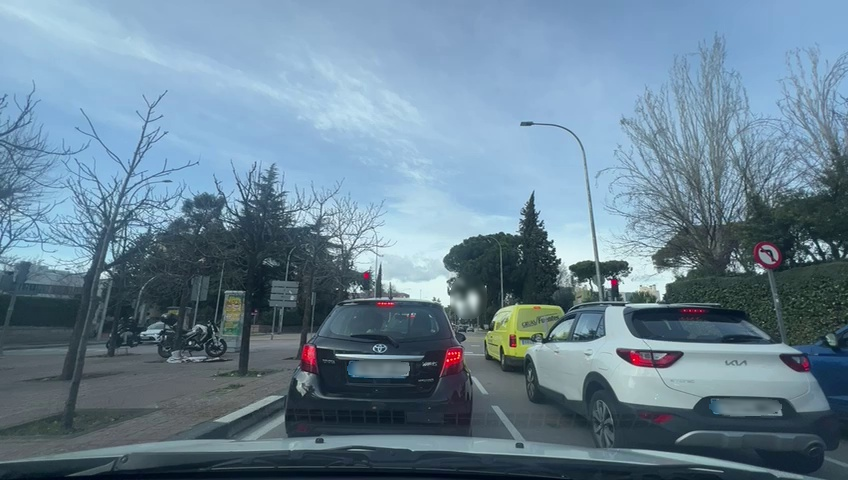
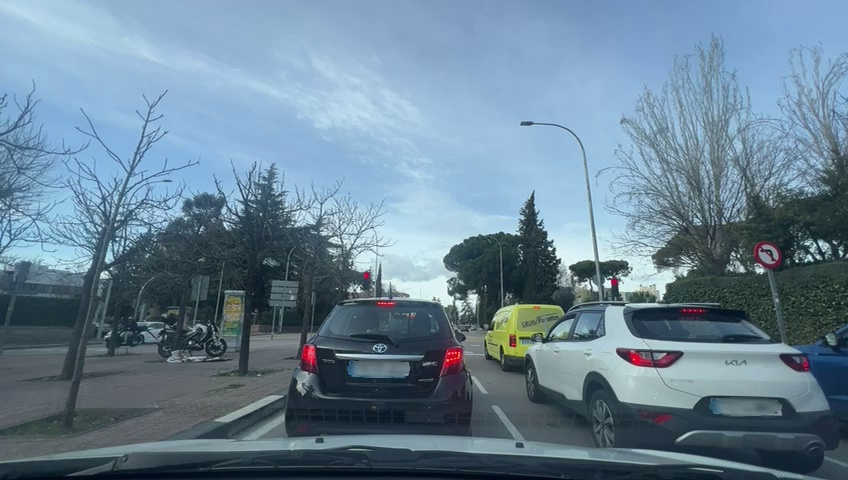
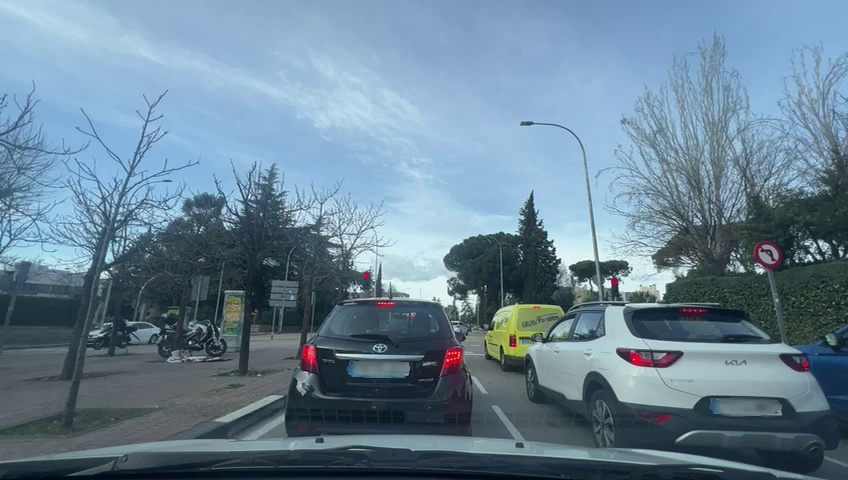
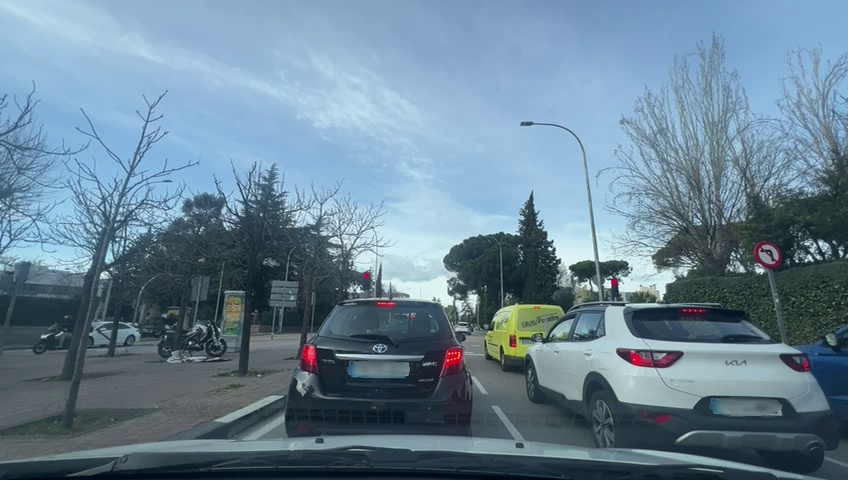
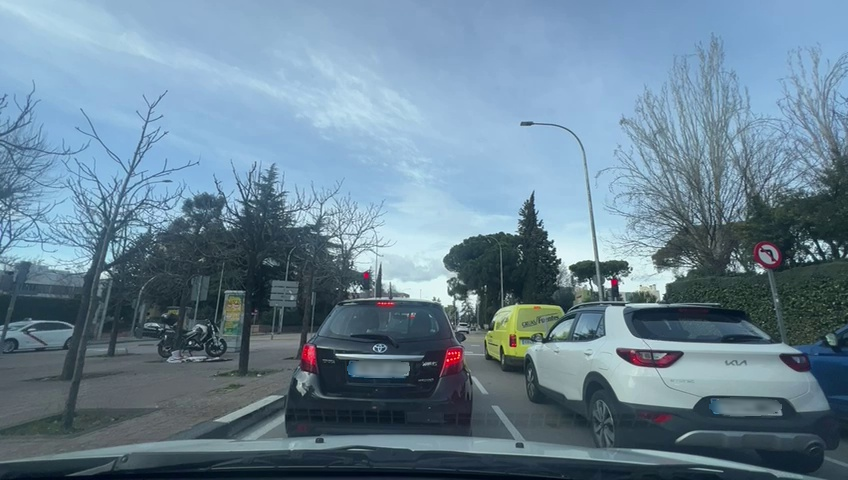
Situation: Leading braking
Question: Is the distance between the ego vehicle and the vehicle ahead decreasing?
Answer: No
Reasoning: The distance is not decreasing as both vehicles are stopped.

Situation: Leading braking
Question: Is either the ego vehicle or the leading vehicle stationary?
Answer: Yes
Reasoning: Both are stationary.

Situation: Leading braking
Question: Is the ego vehicle decelerating due to dense traffic or congestion ahead?
Answer: No
Reasoning: There's dense traffic but the vehicle is already stopped.